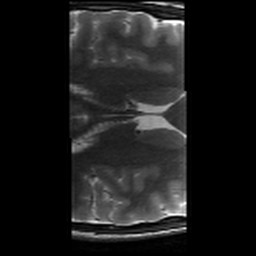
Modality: T2w
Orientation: axial
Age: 19
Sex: female
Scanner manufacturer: siemens
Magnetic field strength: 3 T
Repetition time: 8.02 s
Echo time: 0.08 s